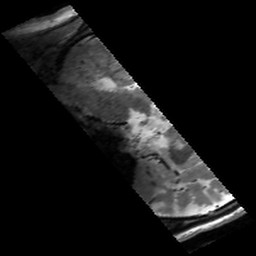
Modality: T2w
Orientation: sagittal
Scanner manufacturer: siemens
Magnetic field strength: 6.98 T
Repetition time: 5.65 s
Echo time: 0.044 s